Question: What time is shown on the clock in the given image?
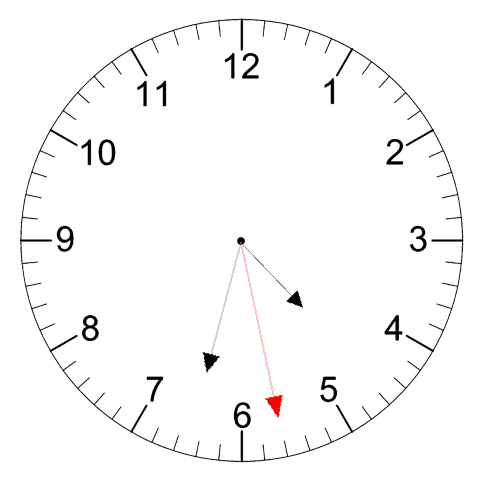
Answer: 04:32:28